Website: crate-barrel
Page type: billing-address
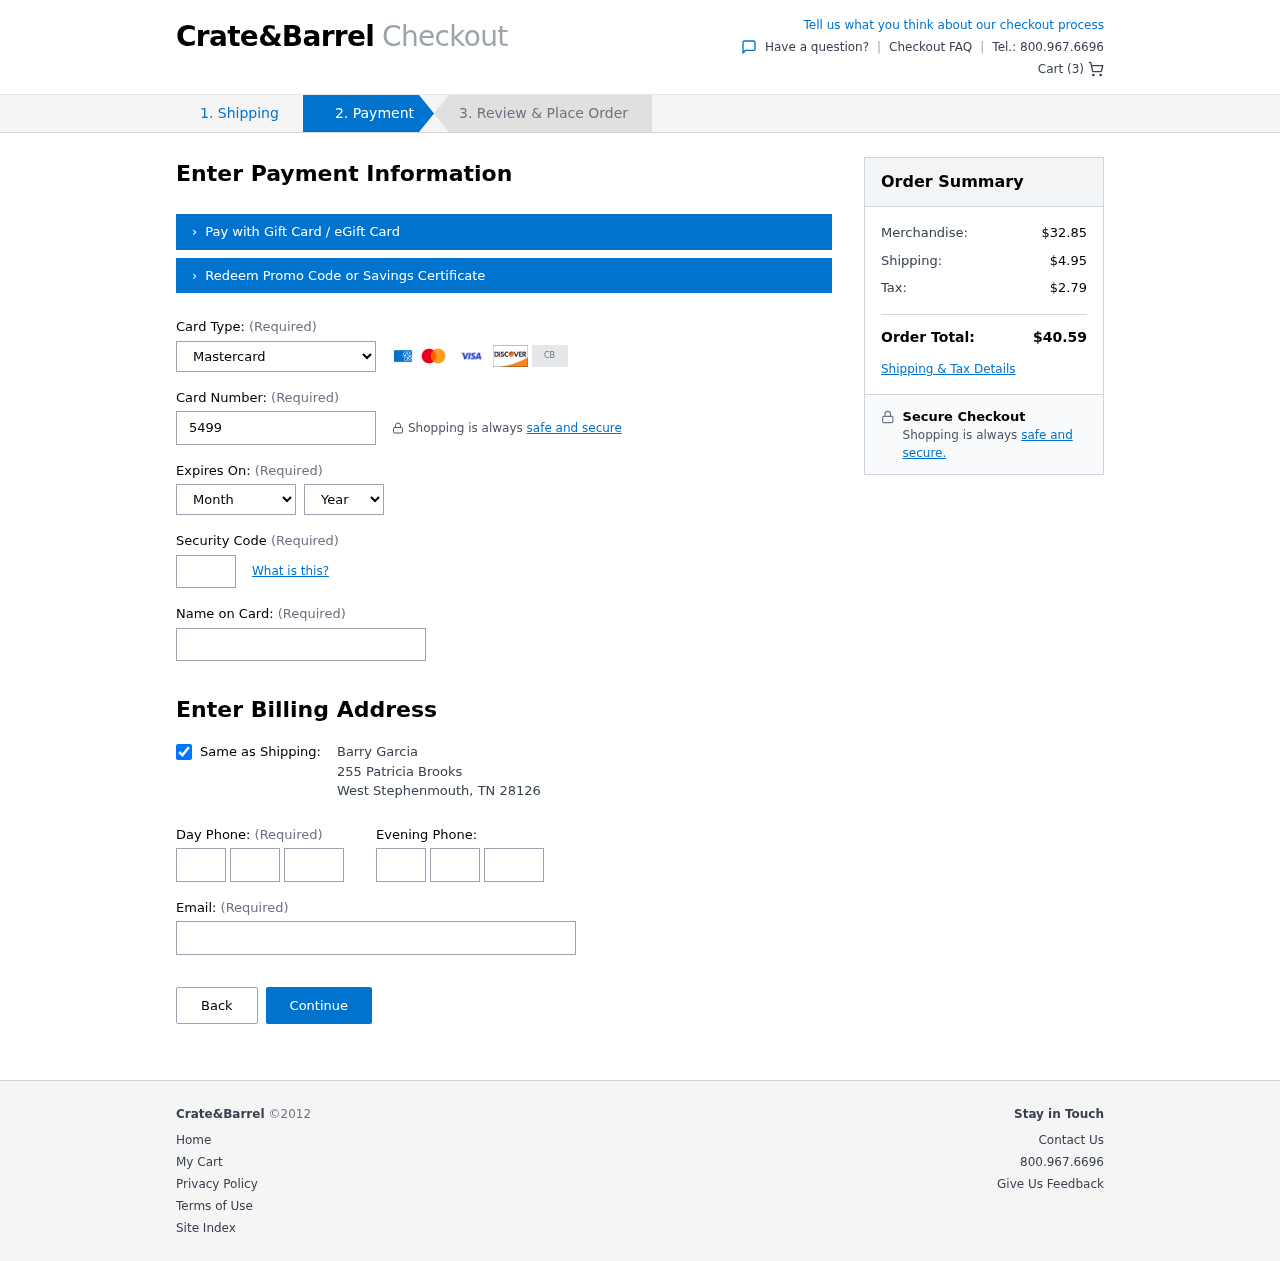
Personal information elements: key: PII_CARD_CVV
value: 818
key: PII_CARD_EXPIRY_MONTH
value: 10
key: PII_CARD_EXPIRY_YEAR
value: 29
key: PII_CARD_NUMBER
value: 5499 8417 6191 0425
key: PII_CARD_TYPE
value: Mastercard
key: PII_CITY
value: West Stephenmouth
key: PII_EMAIL
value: barrygarcia@gmail.com
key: PII_FULLNAME
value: Barry Garcia
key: PII_PHONE_AREA
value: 359
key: PII_PHONE_PREFIX
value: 584
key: PII_PHONE_SUFFIX
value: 7077
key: PII_POSTCODE
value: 28126
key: PII_STATE_ABBR
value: TN
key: PII_STREET
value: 255 Patricia Brooks
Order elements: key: ORDER_NUM_ITEMS
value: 3
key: ORDER_SUBTOTAL
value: $32.85
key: ORDER_SHIPPING_COST
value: $4.95
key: ORDER_TAX
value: $2.79
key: ORDER_TOTAL
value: $40.59